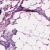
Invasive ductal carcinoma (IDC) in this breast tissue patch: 1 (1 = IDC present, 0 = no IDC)